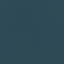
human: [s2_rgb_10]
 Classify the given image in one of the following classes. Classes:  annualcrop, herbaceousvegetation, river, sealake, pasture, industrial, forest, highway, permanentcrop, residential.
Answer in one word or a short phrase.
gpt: SeaLake